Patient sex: M
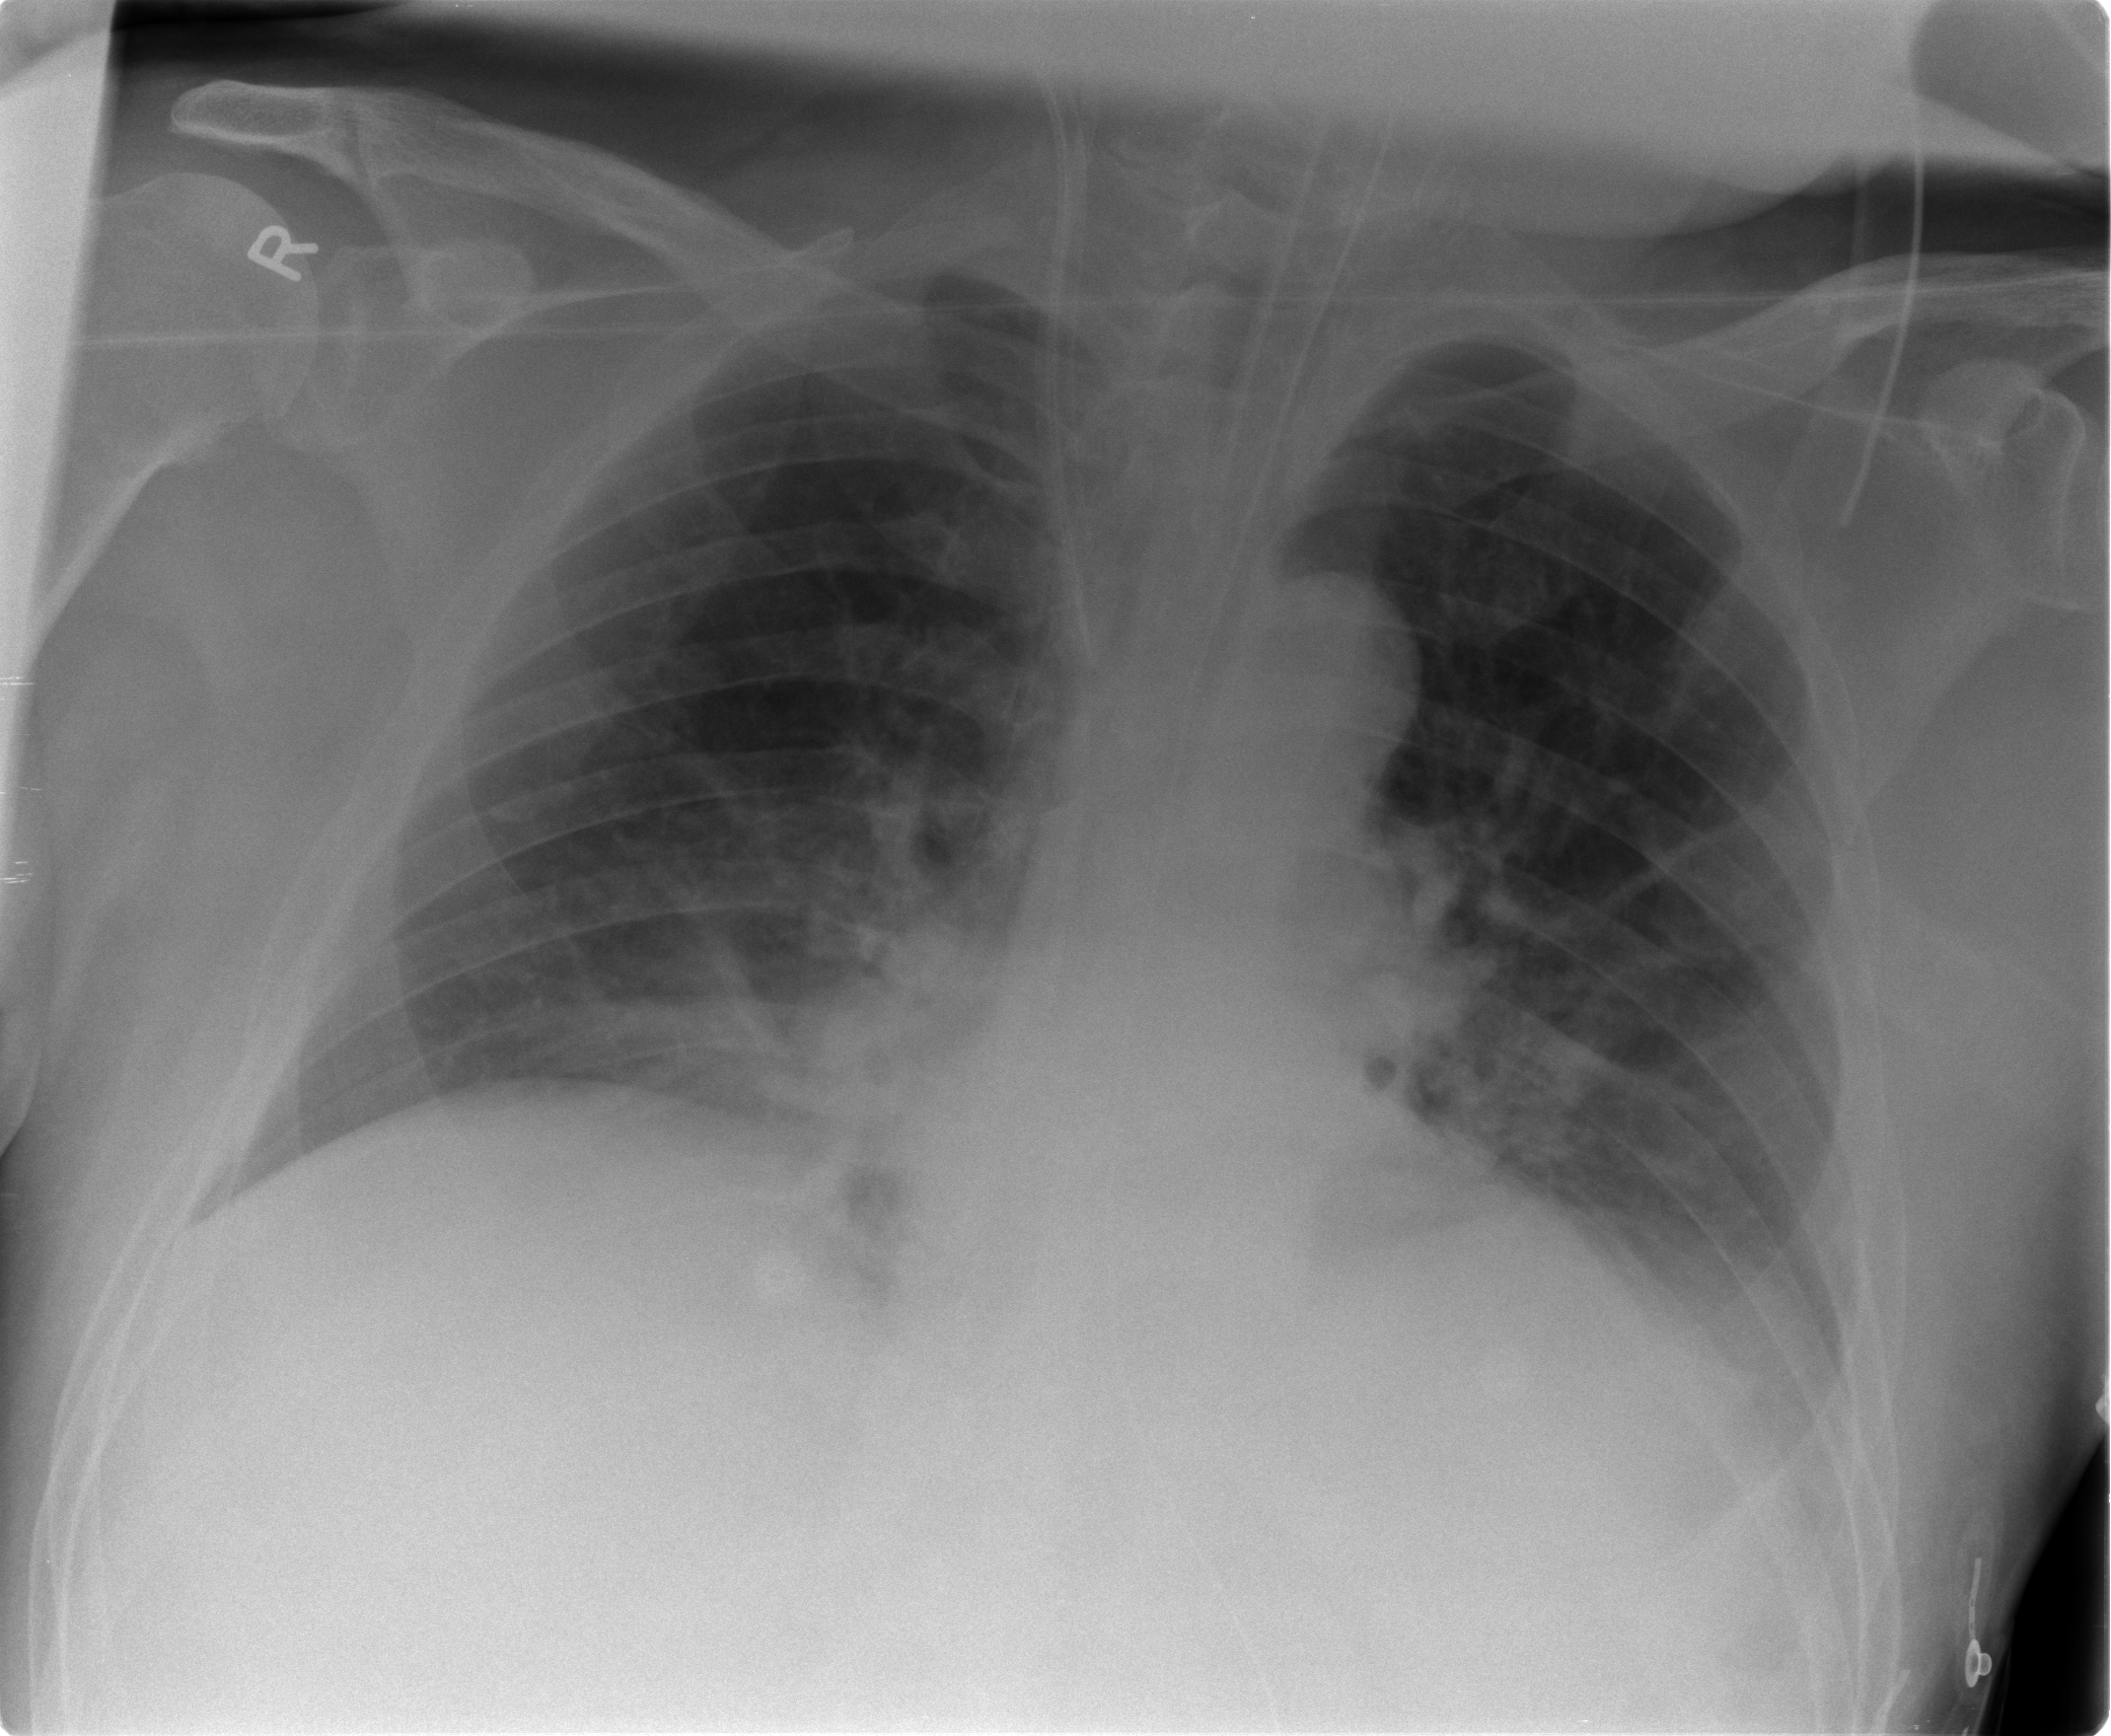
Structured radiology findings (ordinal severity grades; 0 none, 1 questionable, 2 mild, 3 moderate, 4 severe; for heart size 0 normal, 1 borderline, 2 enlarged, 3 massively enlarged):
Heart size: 0
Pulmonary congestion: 1
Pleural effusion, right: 0
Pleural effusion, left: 2
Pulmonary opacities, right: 0
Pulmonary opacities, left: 0
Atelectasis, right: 2
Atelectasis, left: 2